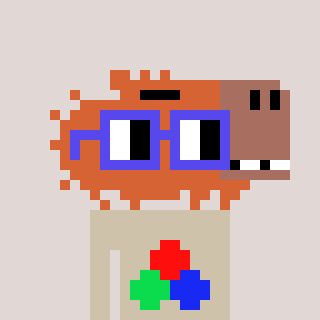
a pixel art character with square blue glasses, a capybara-shaped head and a bege-colored body on a warm background